Field crop: maize
Growth stage: 2
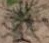
Species: salsola